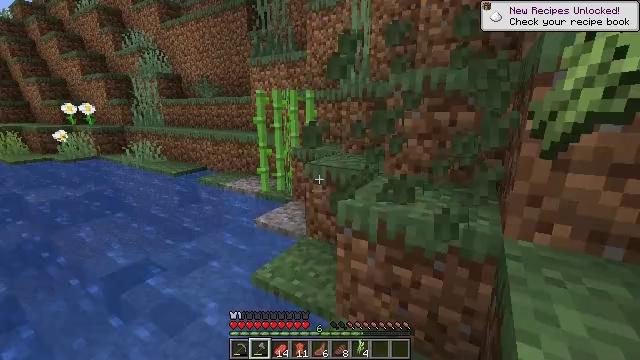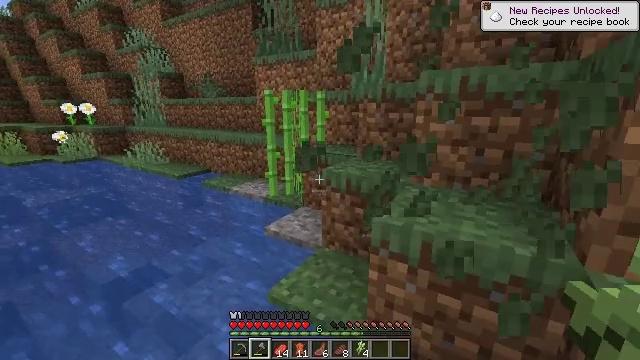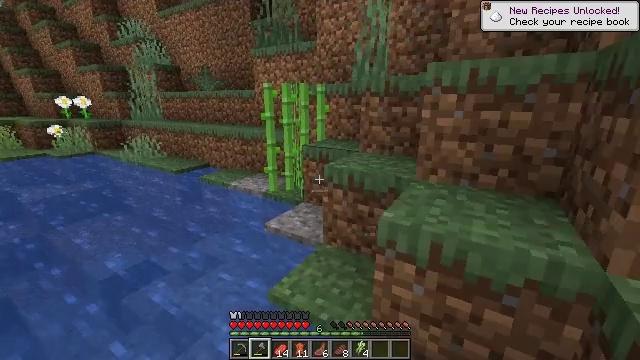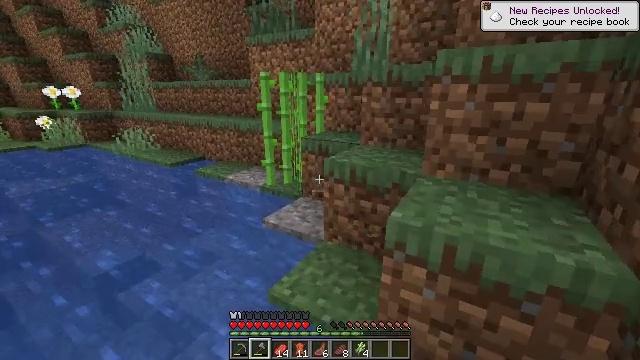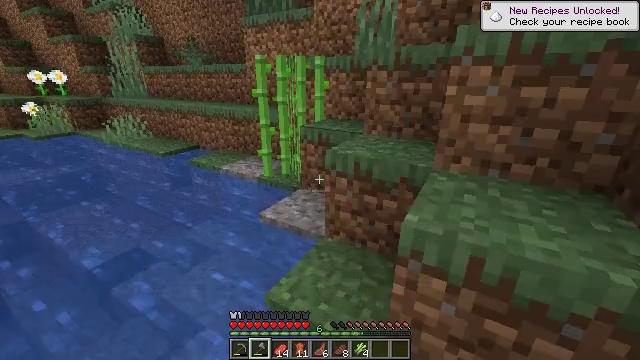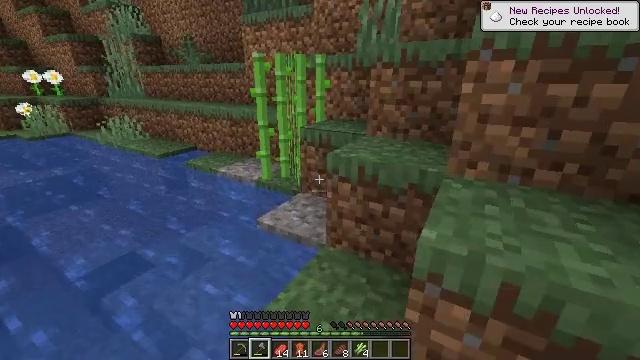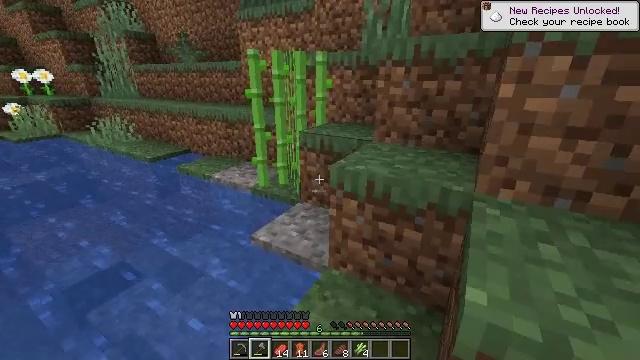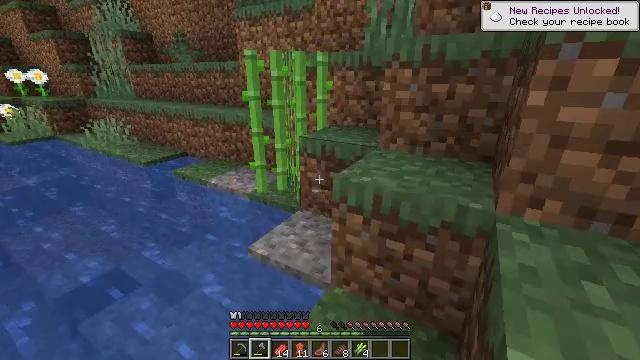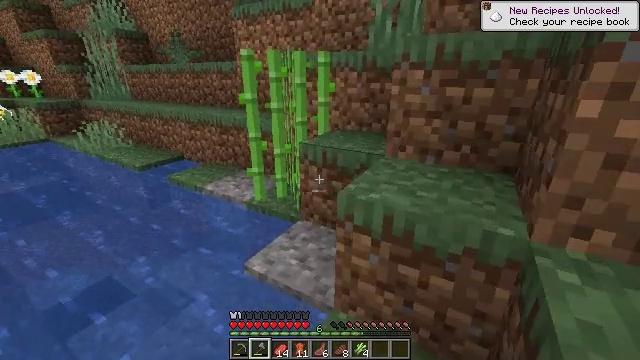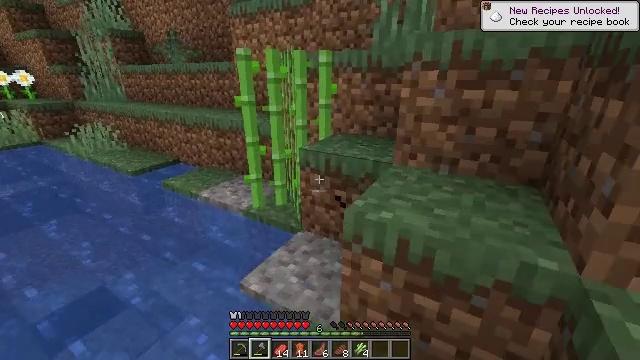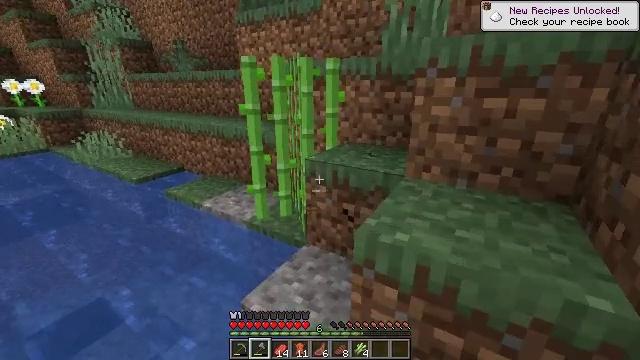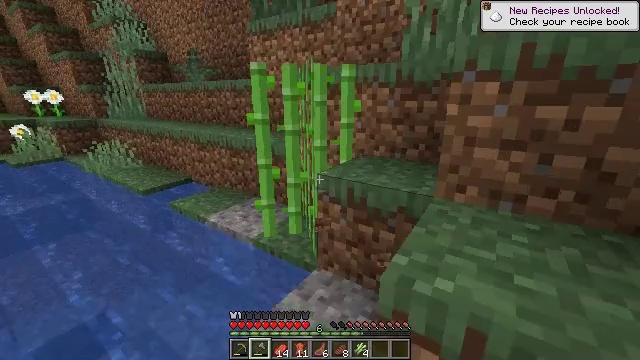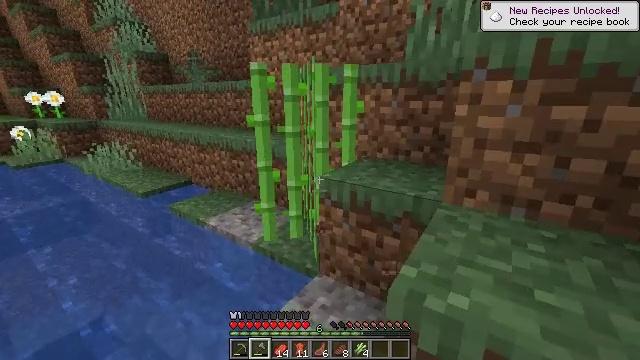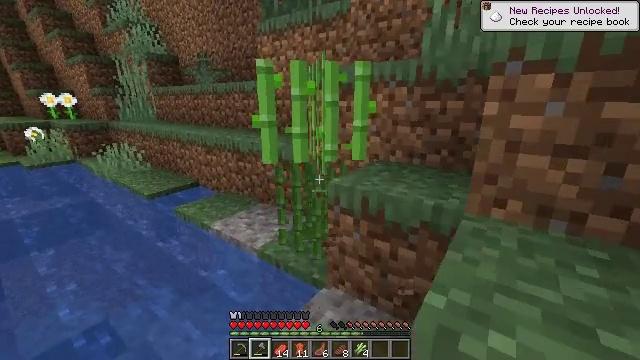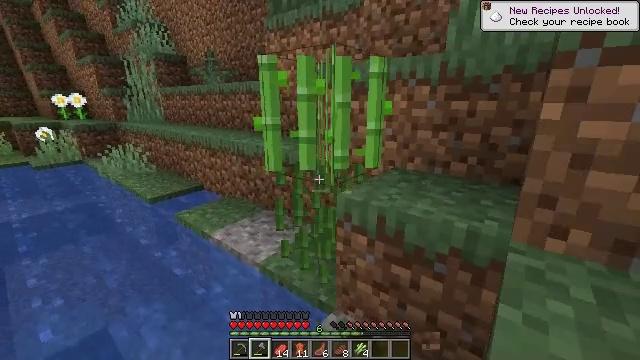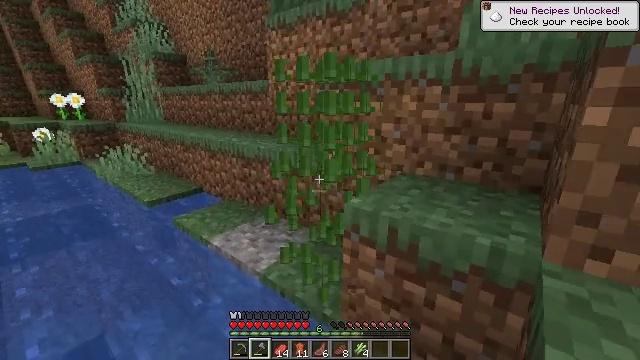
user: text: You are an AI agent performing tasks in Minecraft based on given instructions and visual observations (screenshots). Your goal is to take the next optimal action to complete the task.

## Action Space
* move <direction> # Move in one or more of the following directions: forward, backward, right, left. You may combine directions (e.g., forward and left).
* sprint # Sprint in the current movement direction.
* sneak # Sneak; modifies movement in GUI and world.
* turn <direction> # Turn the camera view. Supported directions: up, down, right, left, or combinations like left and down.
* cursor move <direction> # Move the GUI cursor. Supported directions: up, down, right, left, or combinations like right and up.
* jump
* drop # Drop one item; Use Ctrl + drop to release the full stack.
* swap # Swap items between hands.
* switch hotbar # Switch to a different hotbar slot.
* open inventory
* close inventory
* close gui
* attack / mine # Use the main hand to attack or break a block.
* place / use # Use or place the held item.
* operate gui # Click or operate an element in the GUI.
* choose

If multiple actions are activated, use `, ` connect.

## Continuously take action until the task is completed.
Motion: motion action
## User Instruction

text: Gather sugar cane for crafting.
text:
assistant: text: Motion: move forward and move left
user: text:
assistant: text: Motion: move forward, turn down
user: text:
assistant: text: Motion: move forward, turn down
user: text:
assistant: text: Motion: move forward, turn down
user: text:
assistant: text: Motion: move forward
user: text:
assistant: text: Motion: move forward
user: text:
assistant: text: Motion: move forward
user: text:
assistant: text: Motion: move forward, attack / mine
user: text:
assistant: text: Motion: move forward, attack / mine
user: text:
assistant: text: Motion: move forward, turn left and up, attack / mine
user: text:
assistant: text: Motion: move forward, turn left and up
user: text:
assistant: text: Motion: move forward
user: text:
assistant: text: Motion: move forward, turn left, attack / mine
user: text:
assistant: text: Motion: move forward, turn left, attack / mine
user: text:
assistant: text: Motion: move forward, attack / mine
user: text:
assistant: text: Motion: move forward
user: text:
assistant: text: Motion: move forward, attack / mine
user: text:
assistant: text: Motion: attack / mine